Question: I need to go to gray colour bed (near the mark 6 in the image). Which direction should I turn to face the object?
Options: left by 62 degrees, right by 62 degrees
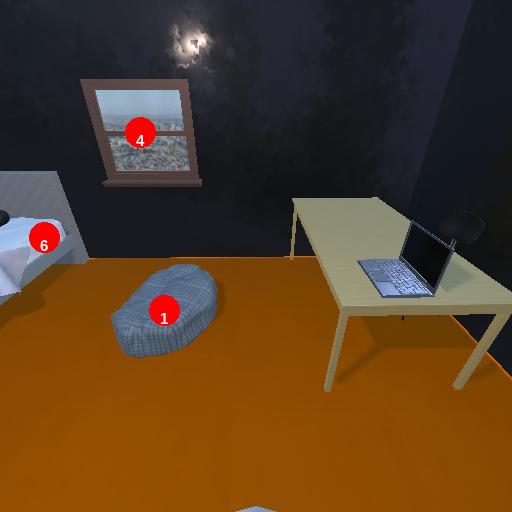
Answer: left by 62 degrees